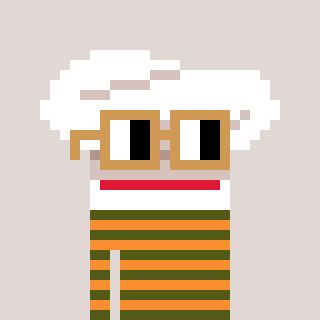
a pixel art character with square brown glasses, a chef hat-shaped head and a orange-colored body on a warm background